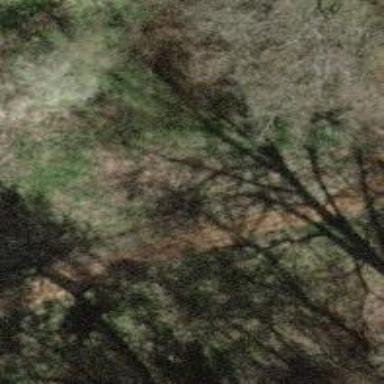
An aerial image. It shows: Path with woodchips surface.